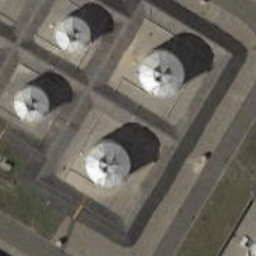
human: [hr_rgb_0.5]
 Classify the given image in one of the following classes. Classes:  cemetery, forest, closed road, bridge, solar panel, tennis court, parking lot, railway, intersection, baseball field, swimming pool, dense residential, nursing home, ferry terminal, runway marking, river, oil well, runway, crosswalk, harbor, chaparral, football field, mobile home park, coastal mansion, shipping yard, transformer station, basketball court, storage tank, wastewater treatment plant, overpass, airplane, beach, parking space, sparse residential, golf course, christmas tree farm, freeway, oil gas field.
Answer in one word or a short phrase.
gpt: storage tank